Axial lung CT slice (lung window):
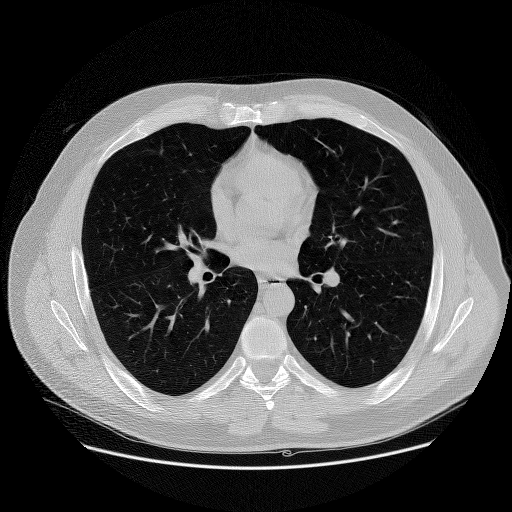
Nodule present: no